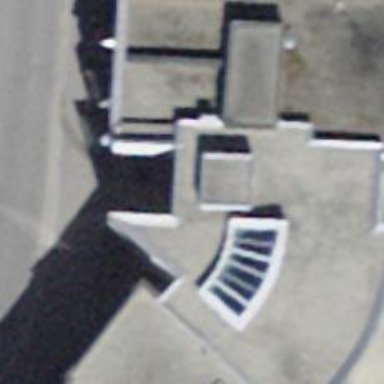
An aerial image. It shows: Bank.